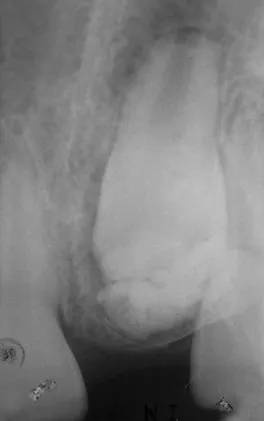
Intraoral periapical radiograph showing multilocular radiopacity enveloping the unerupted incisor with incomplete root formation.
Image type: radiology (x_ray)